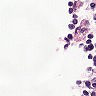
Metastatic tissue present: no